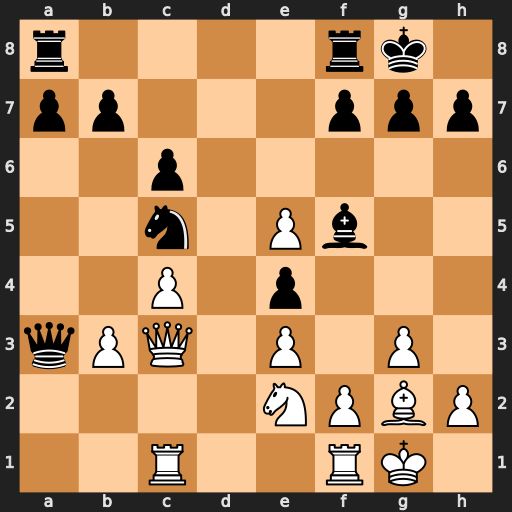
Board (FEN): r4rk1/pp3ppp/2p5/2n1Pb2/2P1p3/qPQ1P1P1/4NPBP/2R2RK1
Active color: w
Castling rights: -
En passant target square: -
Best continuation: Nd4 Bg6 Ra1